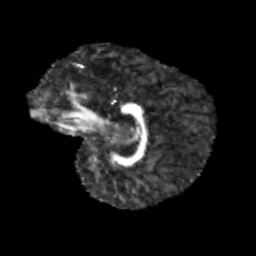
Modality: FA
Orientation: sagittal
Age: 11
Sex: female
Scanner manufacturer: siemens
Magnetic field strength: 3 T
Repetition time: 3.8 s
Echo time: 0.07 s